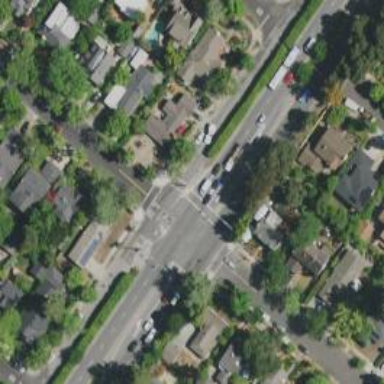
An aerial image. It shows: Residential road with asphalt surface. Sidewalk is present on the left side.